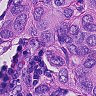
Metastatic tissue present: yes